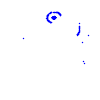
Particle: electron